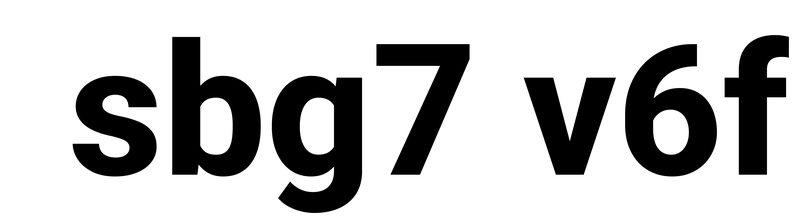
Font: Roboto_ExtraBold